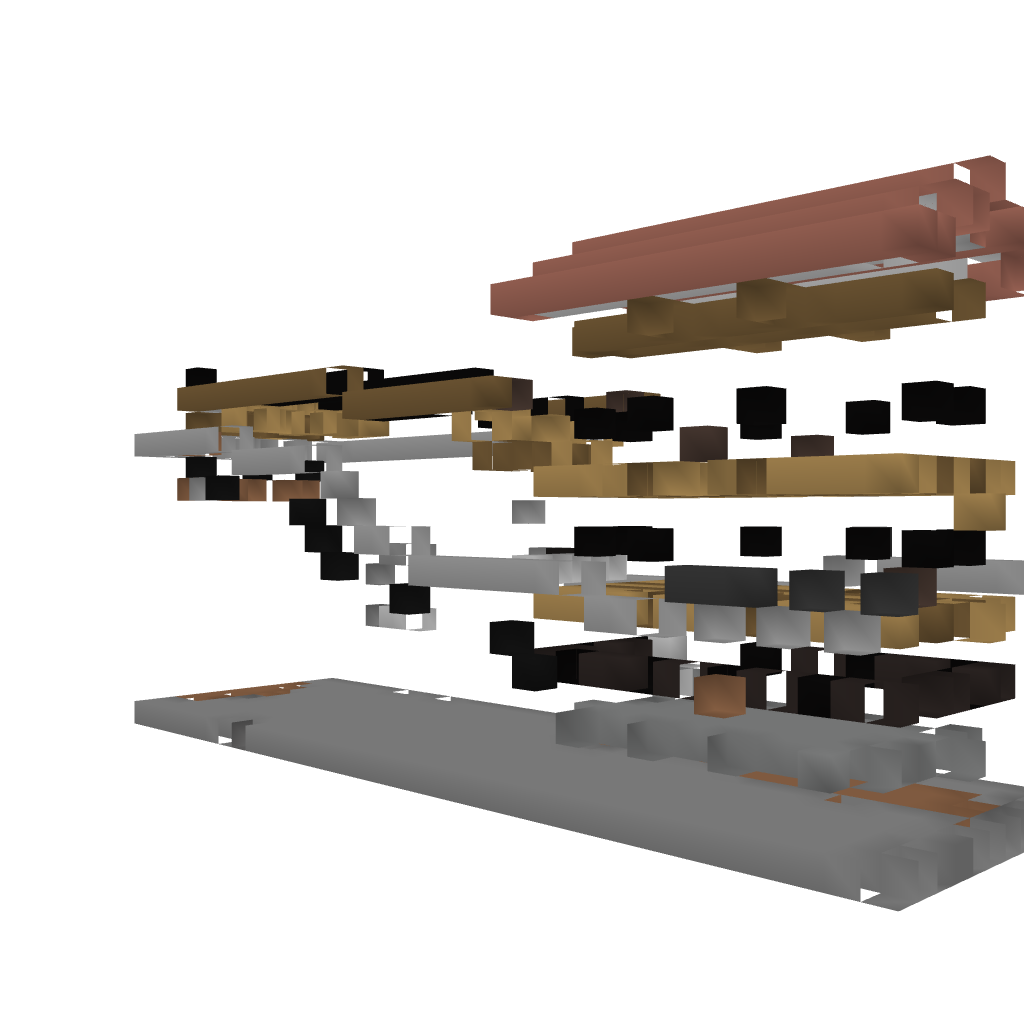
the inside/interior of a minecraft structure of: auto crop harvester